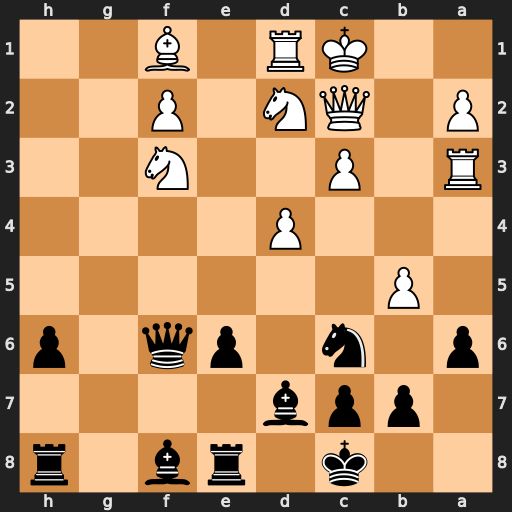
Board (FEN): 2k1rb1r/1ppb4/p1n1pq1p/1P6/3P4/R1P2N2/P1QN1P2/2KR1B2
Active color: b
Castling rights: -
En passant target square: -
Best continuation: Bxa3+